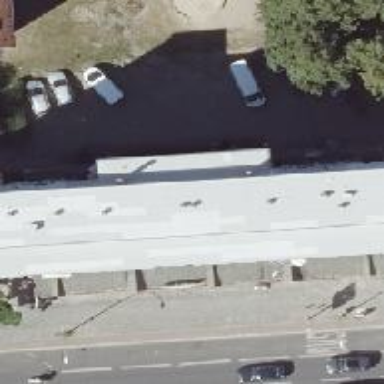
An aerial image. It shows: Hardware shop.